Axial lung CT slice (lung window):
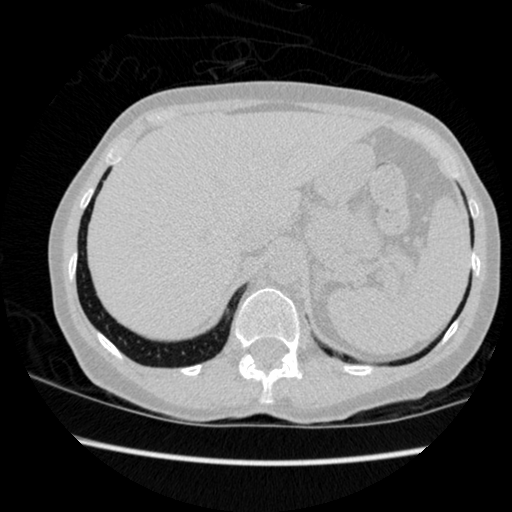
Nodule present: no